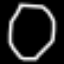
Label: octagon